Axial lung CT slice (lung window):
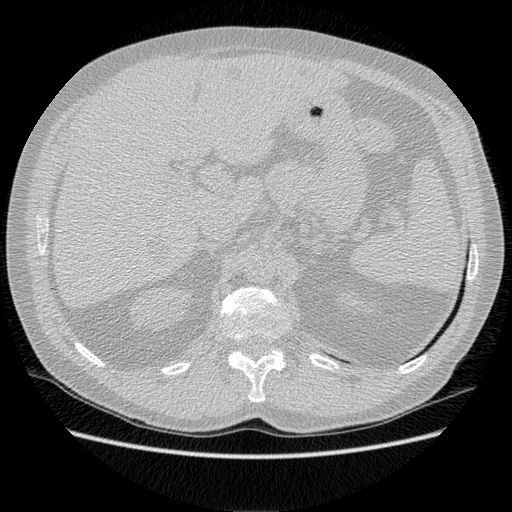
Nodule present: no